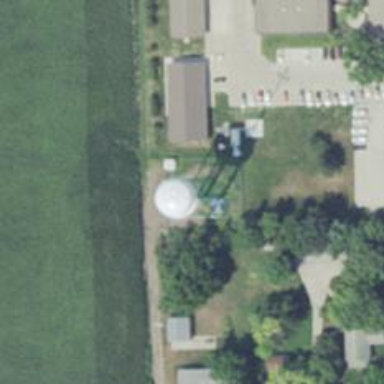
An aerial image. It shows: Water tower that is man-made.